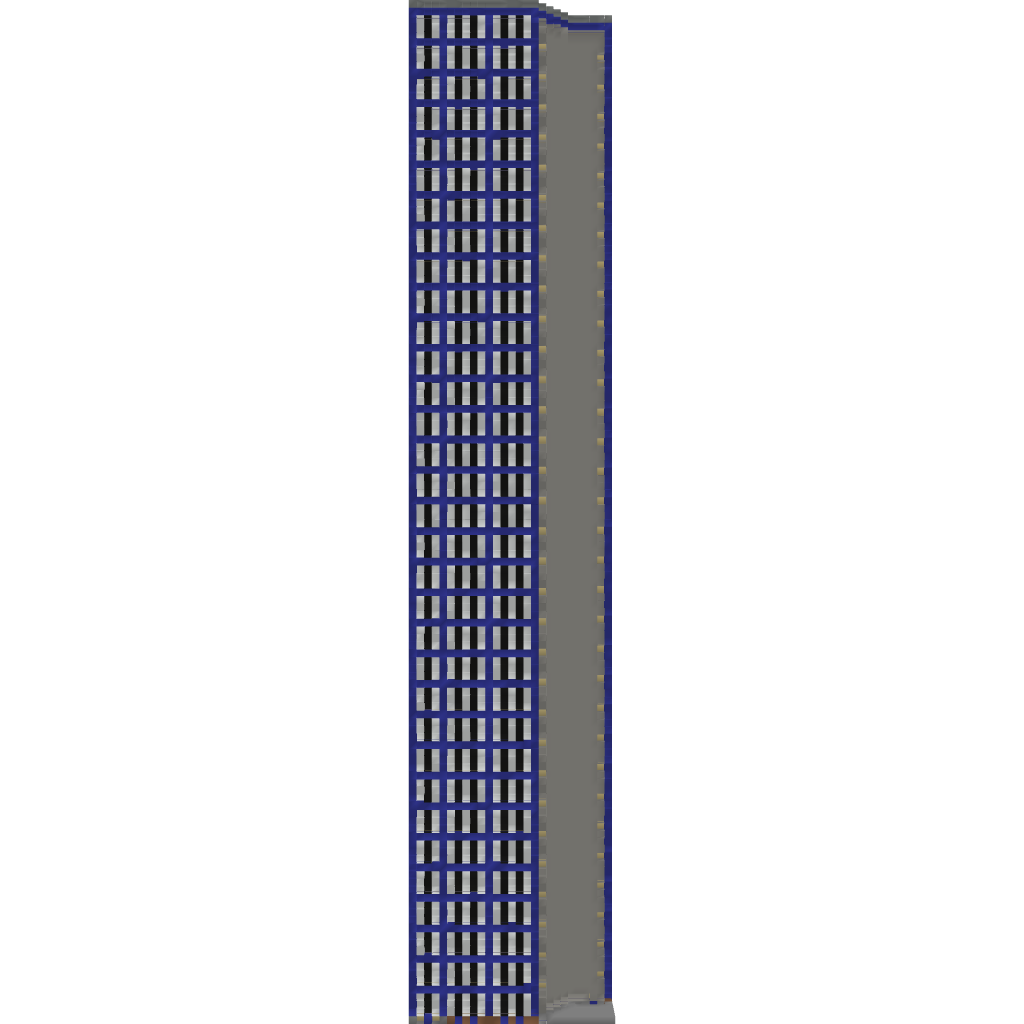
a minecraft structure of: Apartment Building #2 By: jjcash